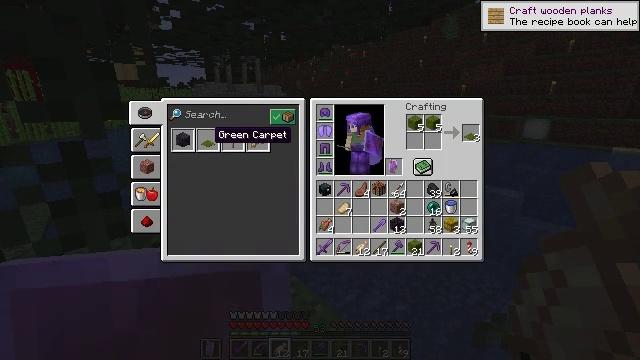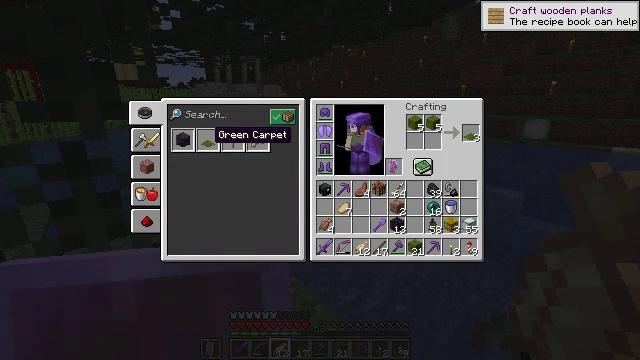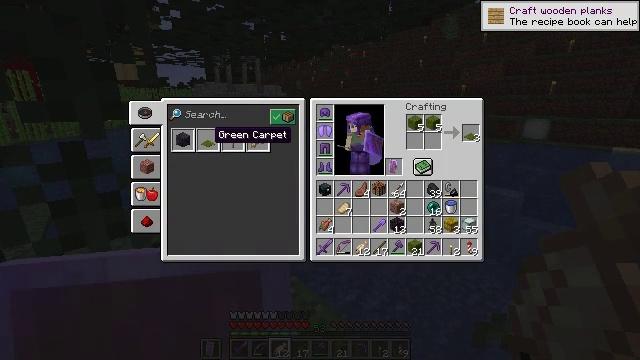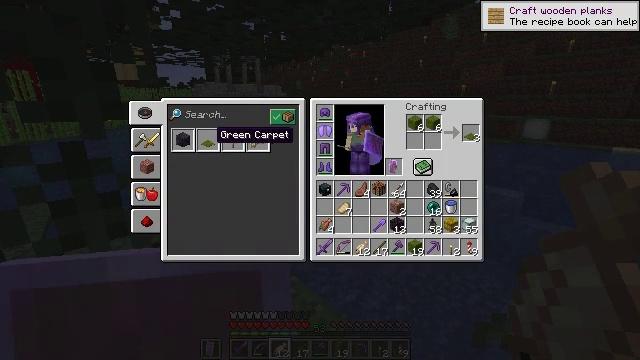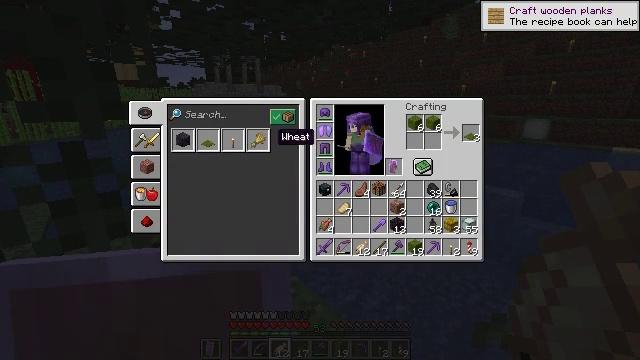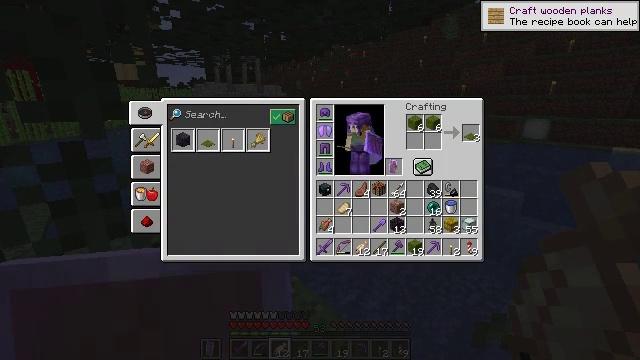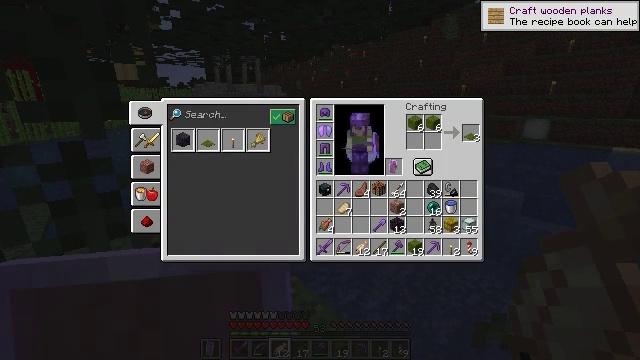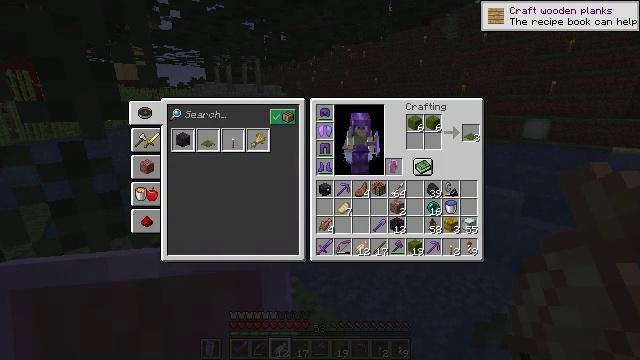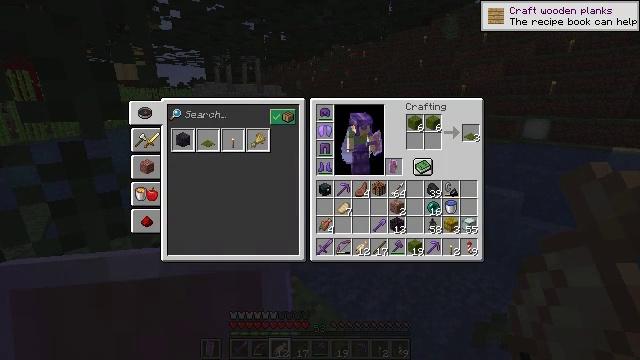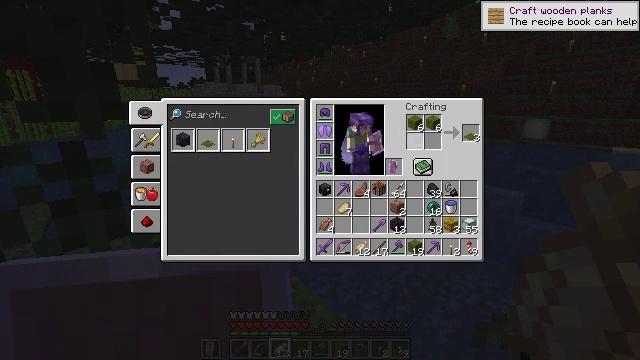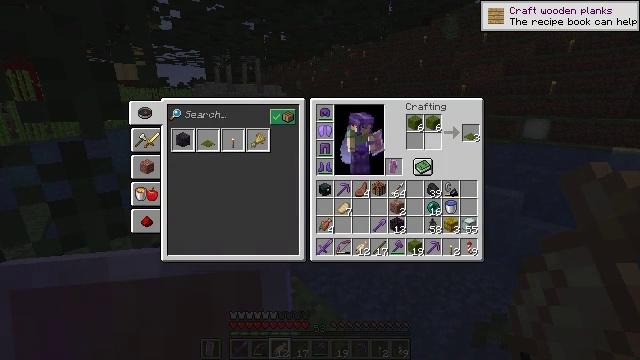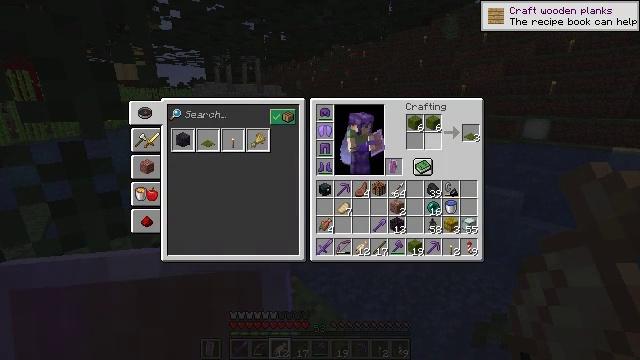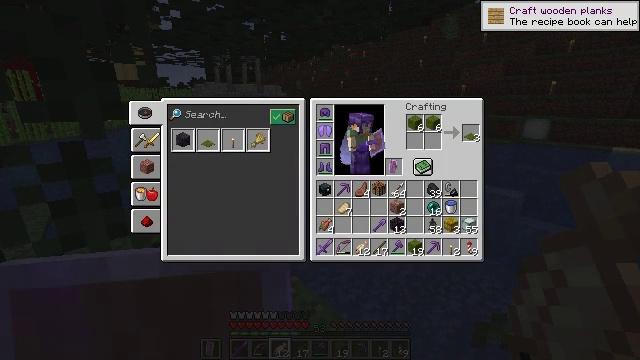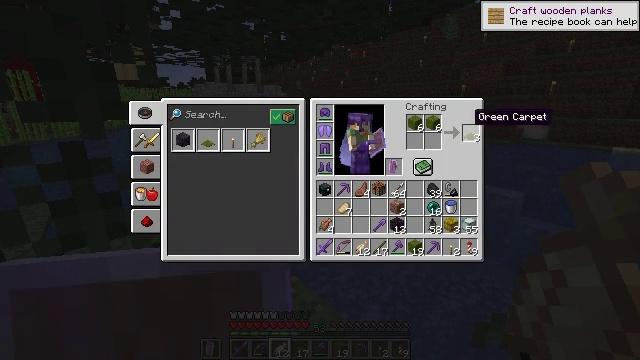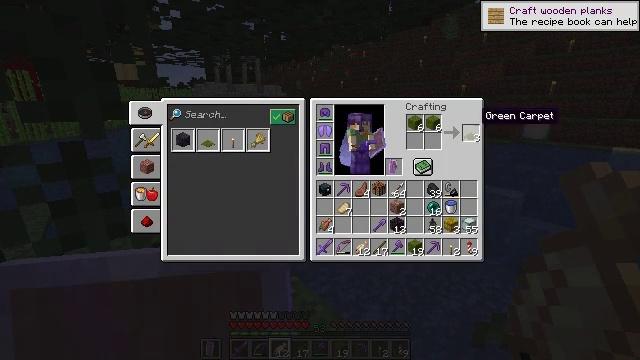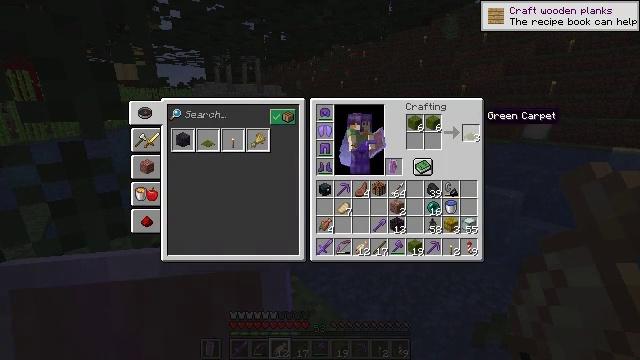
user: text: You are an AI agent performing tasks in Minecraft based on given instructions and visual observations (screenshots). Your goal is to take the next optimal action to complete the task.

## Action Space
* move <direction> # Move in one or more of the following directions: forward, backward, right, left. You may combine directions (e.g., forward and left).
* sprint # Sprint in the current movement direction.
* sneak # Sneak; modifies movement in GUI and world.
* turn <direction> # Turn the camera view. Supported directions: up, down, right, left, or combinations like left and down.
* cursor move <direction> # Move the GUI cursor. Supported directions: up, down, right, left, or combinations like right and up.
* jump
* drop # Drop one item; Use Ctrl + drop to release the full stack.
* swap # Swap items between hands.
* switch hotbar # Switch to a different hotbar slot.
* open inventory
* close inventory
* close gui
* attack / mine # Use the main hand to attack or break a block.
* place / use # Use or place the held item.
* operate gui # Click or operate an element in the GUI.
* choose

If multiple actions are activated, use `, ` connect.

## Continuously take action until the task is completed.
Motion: motion action
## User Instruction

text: Craft a green carpet with green wool.
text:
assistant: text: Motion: no_op
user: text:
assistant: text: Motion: no_op
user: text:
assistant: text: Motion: no_op
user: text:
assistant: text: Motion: turn right
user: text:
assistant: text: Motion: turn right and down
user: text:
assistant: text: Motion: turn right
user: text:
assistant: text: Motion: turn right
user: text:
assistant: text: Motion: turn right
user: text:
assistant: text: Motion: turn right
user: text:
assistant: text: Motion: turn right
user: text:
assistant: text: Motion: turn right
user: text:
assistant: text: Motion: sneak, turn right and up
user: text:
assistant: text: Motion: sneak, turn right
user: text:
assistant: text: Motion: sneak, turn right
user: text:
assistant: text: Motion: sneak
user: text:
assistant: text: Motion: sneak
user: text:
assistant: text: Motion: sneak
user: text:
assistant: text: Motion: sneak
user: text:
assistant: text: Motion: sneak, turn left
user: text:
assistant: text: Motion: sneak
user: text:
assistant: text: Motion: sneak
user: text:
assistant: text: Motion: sneak
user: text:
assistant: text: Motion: sneak
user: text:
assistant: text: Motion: sneak
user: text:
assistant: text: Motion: sneak
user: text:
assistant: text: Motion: sneak
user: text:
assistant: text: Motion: sneak
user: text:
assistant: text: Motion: sneak, attack / mine
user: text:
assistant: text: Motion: sneak, attack / mine
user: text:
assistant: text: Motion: sneak, attack / mine